Interaction volume radius: 10 \u00c5
Interaction volume height: 10 \u00c5
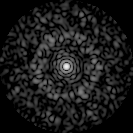
Disorder parameter: 0.8138